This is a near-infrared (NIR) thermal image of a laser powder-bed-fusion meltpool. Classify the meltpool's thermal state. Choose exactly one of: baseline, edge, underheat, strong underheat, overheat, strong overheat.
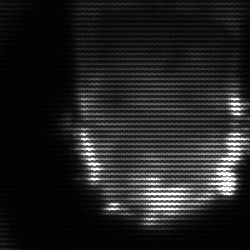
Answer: baseline